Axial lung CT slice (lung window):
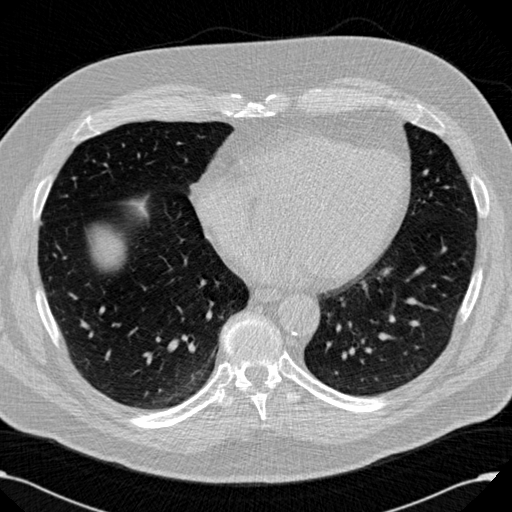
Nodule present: no